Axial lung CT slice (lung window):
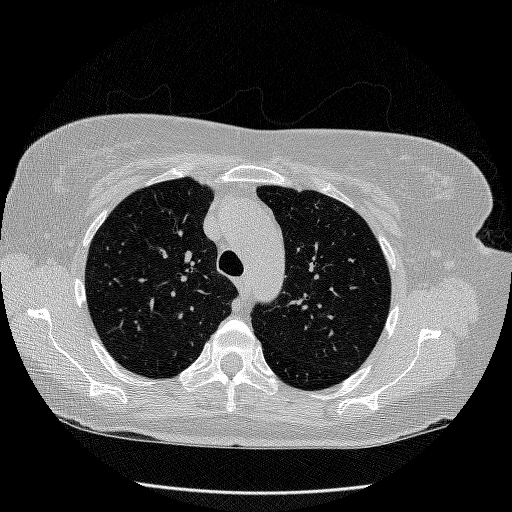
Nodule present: no